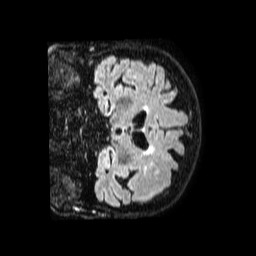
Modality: FLAIR
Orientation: coronal
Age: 84
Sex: female
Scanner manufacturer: philips
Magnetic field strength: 1.5 T
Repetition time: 4.8 s
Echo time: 0.3 s